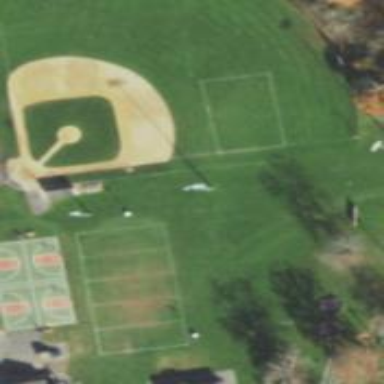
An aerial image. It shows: Baseball pitch for leisure land activities.